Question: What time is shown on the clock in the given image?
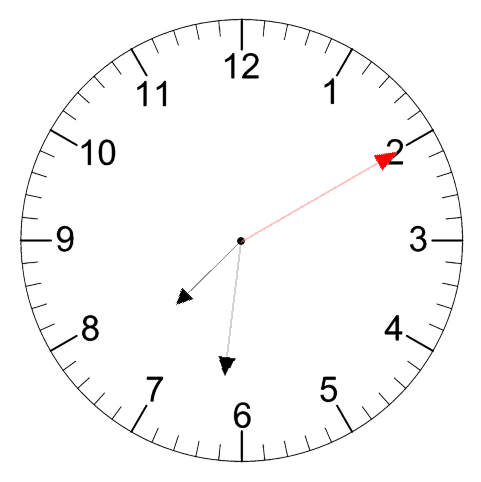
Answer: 07:31:10